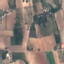
Label: PermanentCrop